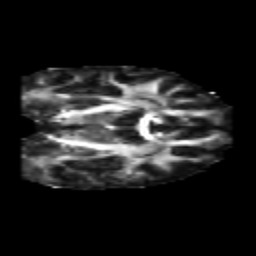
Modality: FA
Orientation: coronal
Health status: healthy
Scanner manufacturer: philips
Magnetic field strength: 3 T
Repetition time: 6.964 s
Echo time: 0.092 s